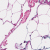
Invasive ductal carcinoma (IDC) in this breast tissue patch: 0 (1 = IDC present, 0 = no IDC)